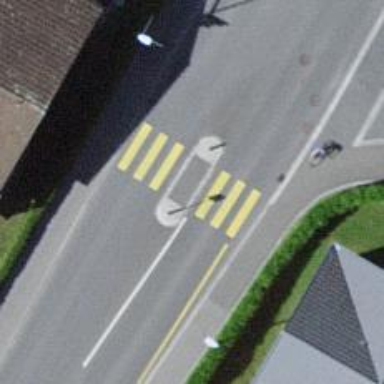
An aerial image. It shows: Uncontrolled crossing on the road.